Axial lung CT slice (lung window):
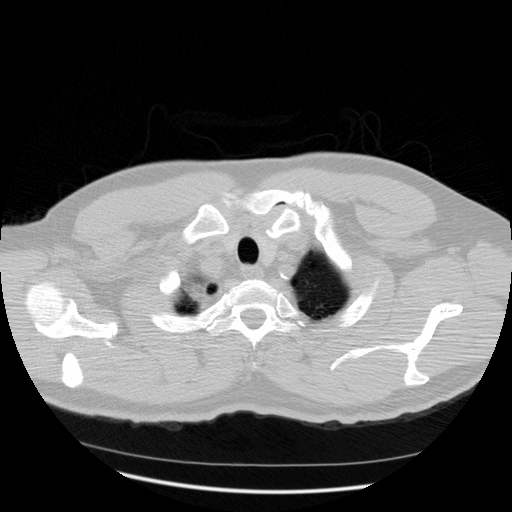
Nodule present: no